Here is the raw acceleration-versus-time signal recorded on a bearing housing. Classify the bearing condition as one of: normal, inner_race, outer_race, ball.
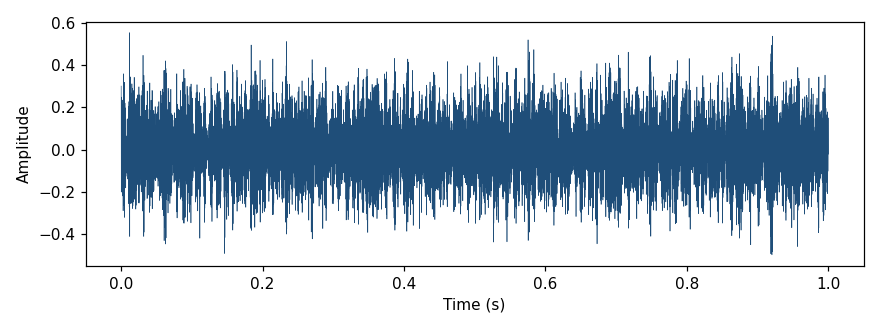
Answer: ball